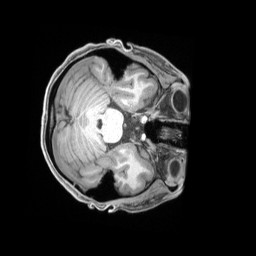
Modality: T1w
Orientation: axial
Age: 24
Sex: female
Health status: ill
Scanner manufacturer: siemens
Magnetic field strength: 3 T
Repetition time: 2.2 s
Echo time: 0.00218 s